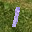
Label: 1